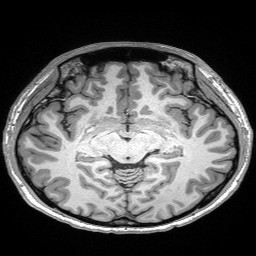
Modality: T1w
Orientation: coronal